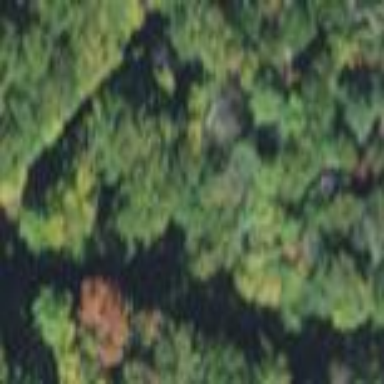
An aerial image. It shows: Beautiful woodland covered with trees.